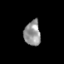
Tissue: skin
Cell type: Epithelial cells
Senescence score: 0.262
Nuclear area (px): 400
Mean DAPI intensity: 148.643